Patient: sex M, age 49
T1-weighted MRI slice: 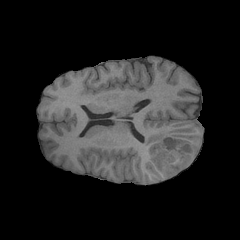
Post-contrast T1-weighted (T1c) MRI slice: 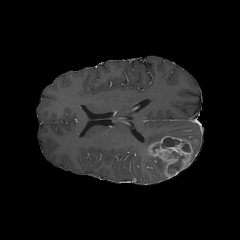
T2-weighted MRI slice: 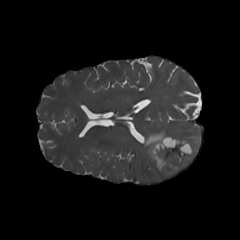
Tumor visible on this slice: yes
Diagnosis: Glioblastoma, IDH-wildtype
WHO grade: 4